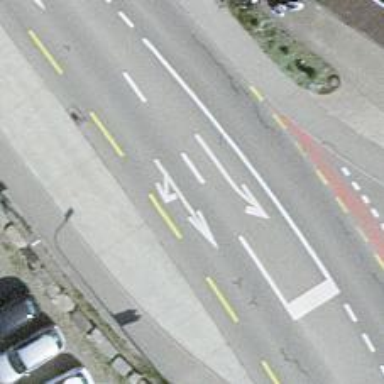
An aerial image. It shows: Primary highway with cycle track on the left side.